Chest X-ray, AP view. Patient: 63 years old, sex M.
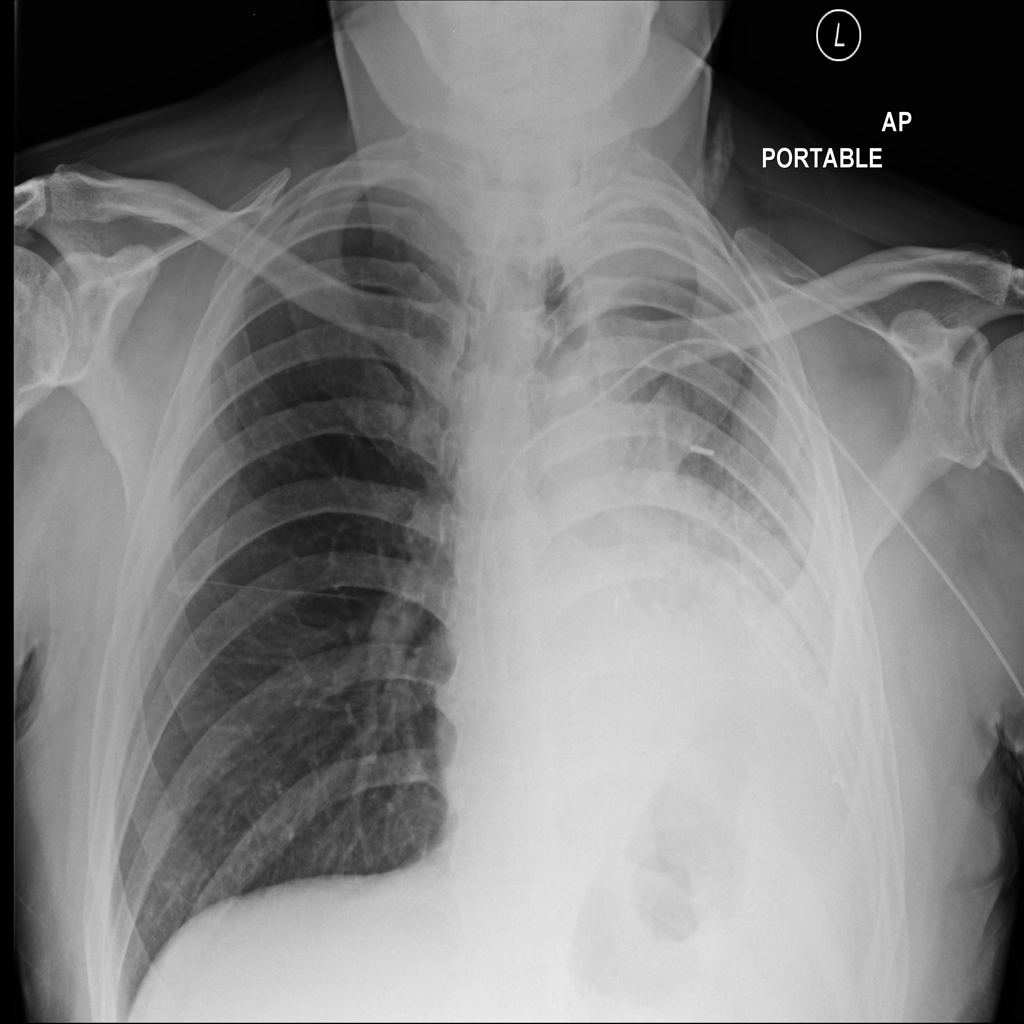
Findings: Effusion, Fibrosis, Infiltration